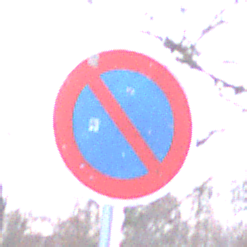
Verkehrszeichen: EingeschraenktesHalteverbot
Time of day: MorningAfternoon
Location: Outdoor (Nature)
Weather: PartlyCloudy
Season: NotSpecified
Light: Natural